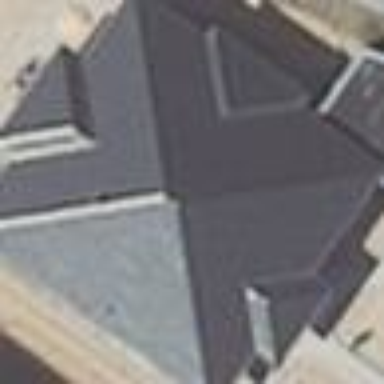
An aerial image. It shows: Simple house.